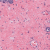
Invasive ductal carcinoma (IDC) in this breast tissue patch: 0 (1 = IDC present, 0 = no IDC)